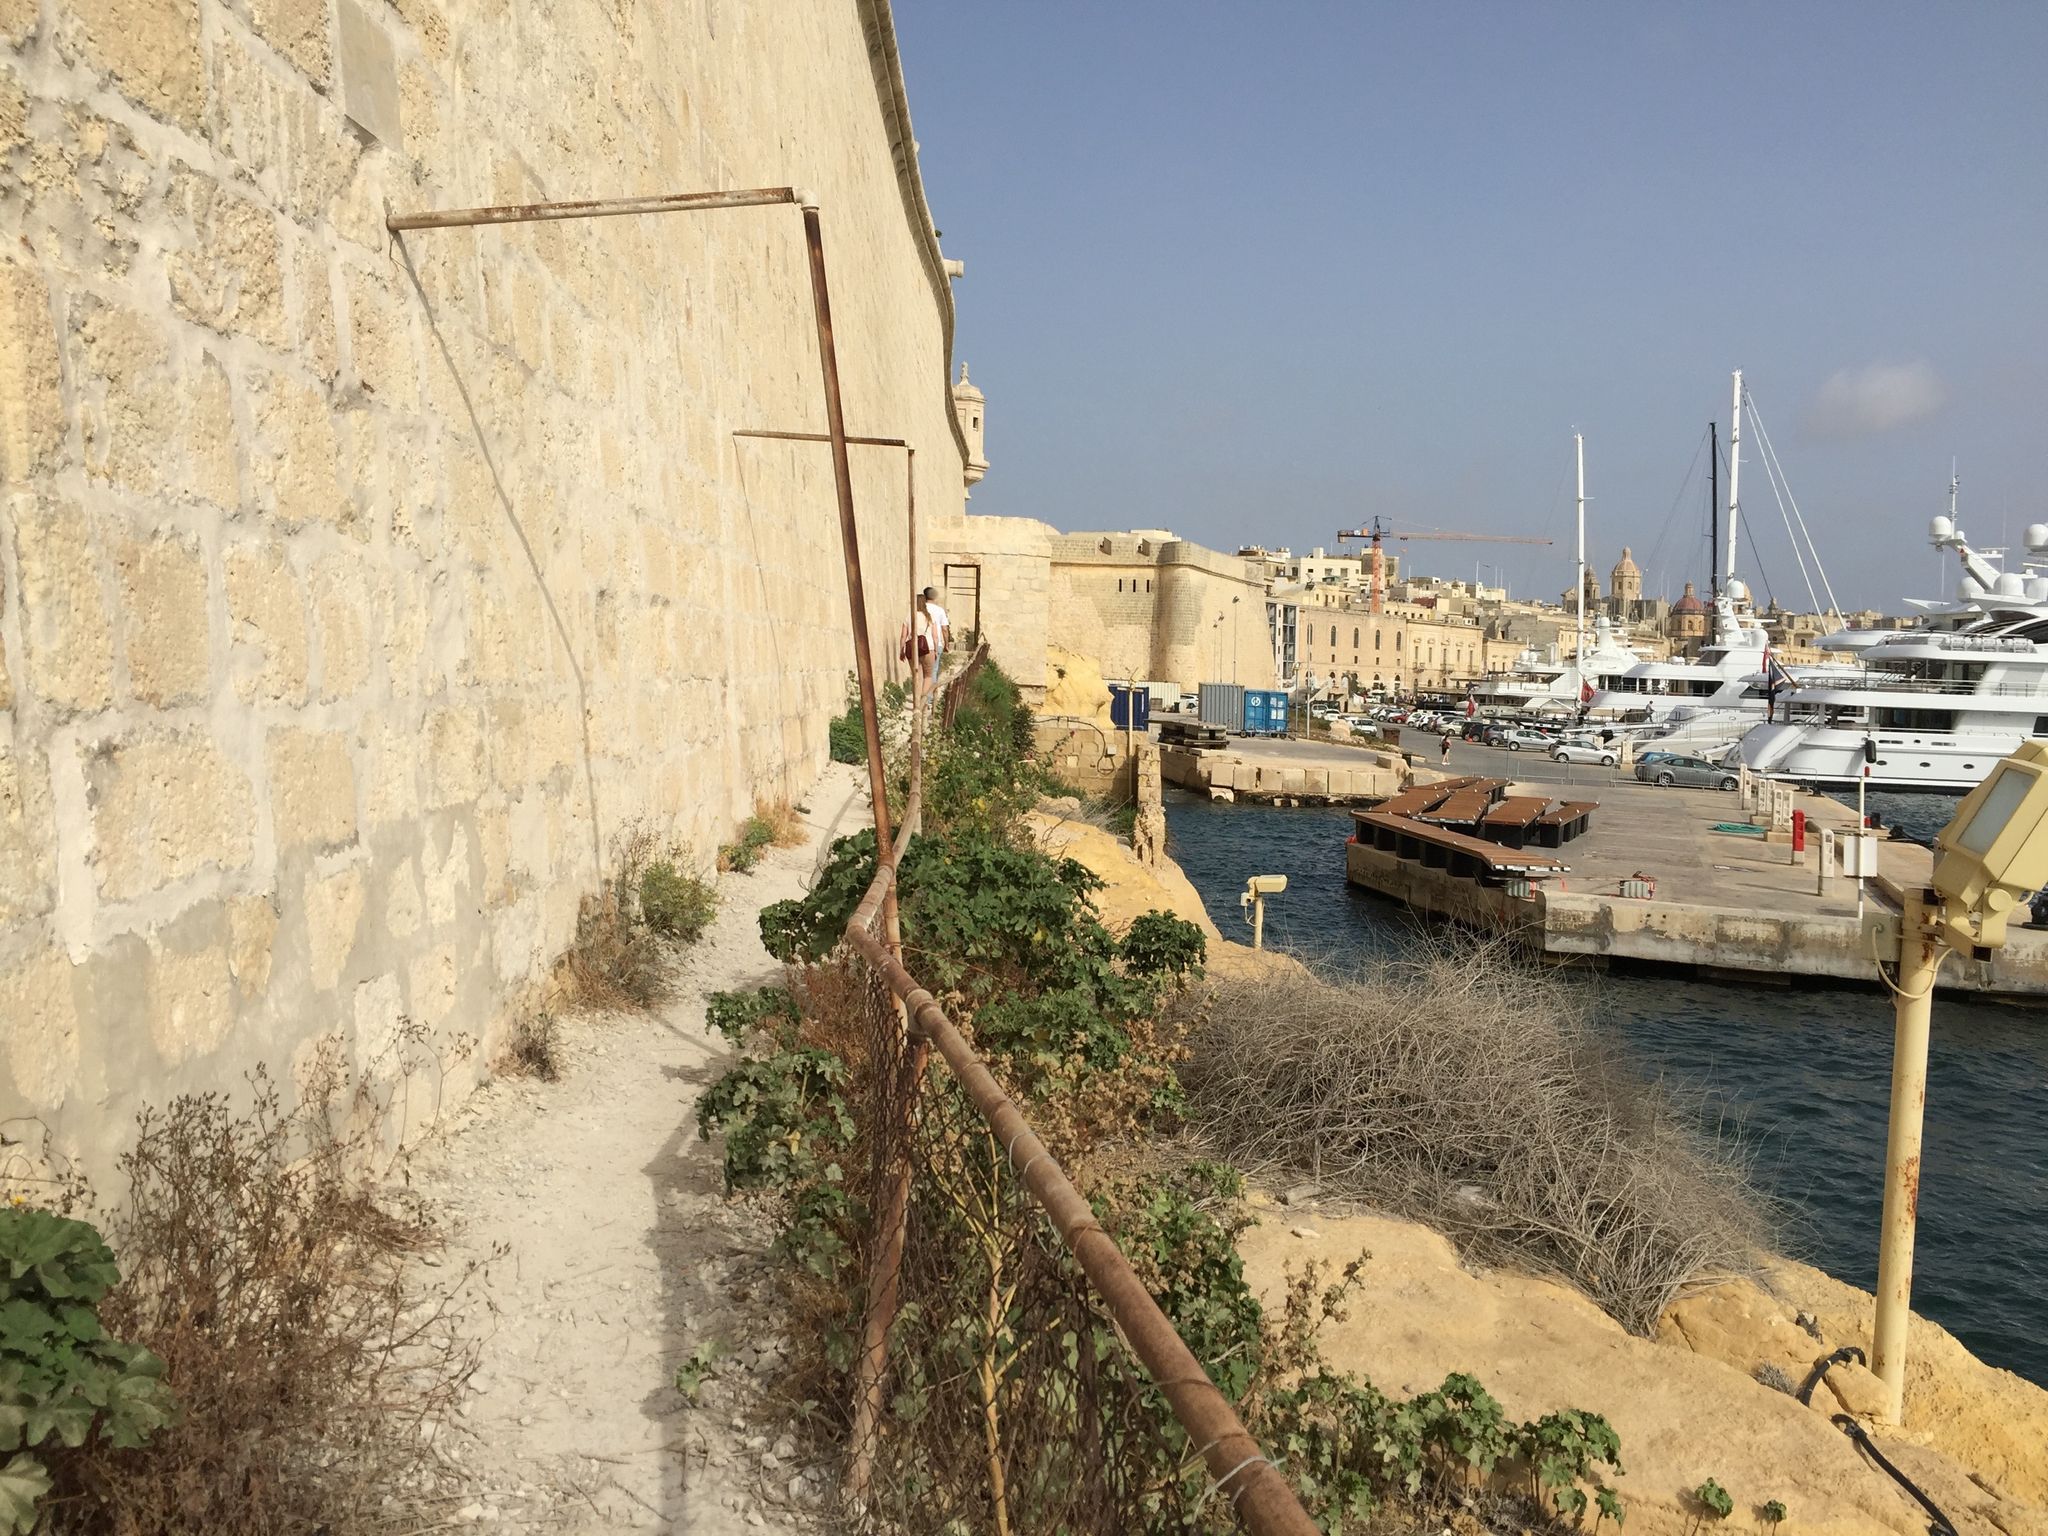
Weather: snowy
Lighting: day
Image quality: good
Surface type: walking surface
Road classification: steps, path
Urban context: urban centre
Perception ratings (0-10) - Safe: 6.78, Lively: 3.05, Beautiful: 8.81, Boring: 6.22, Depressing: 1.08, Wealthy: 1.97